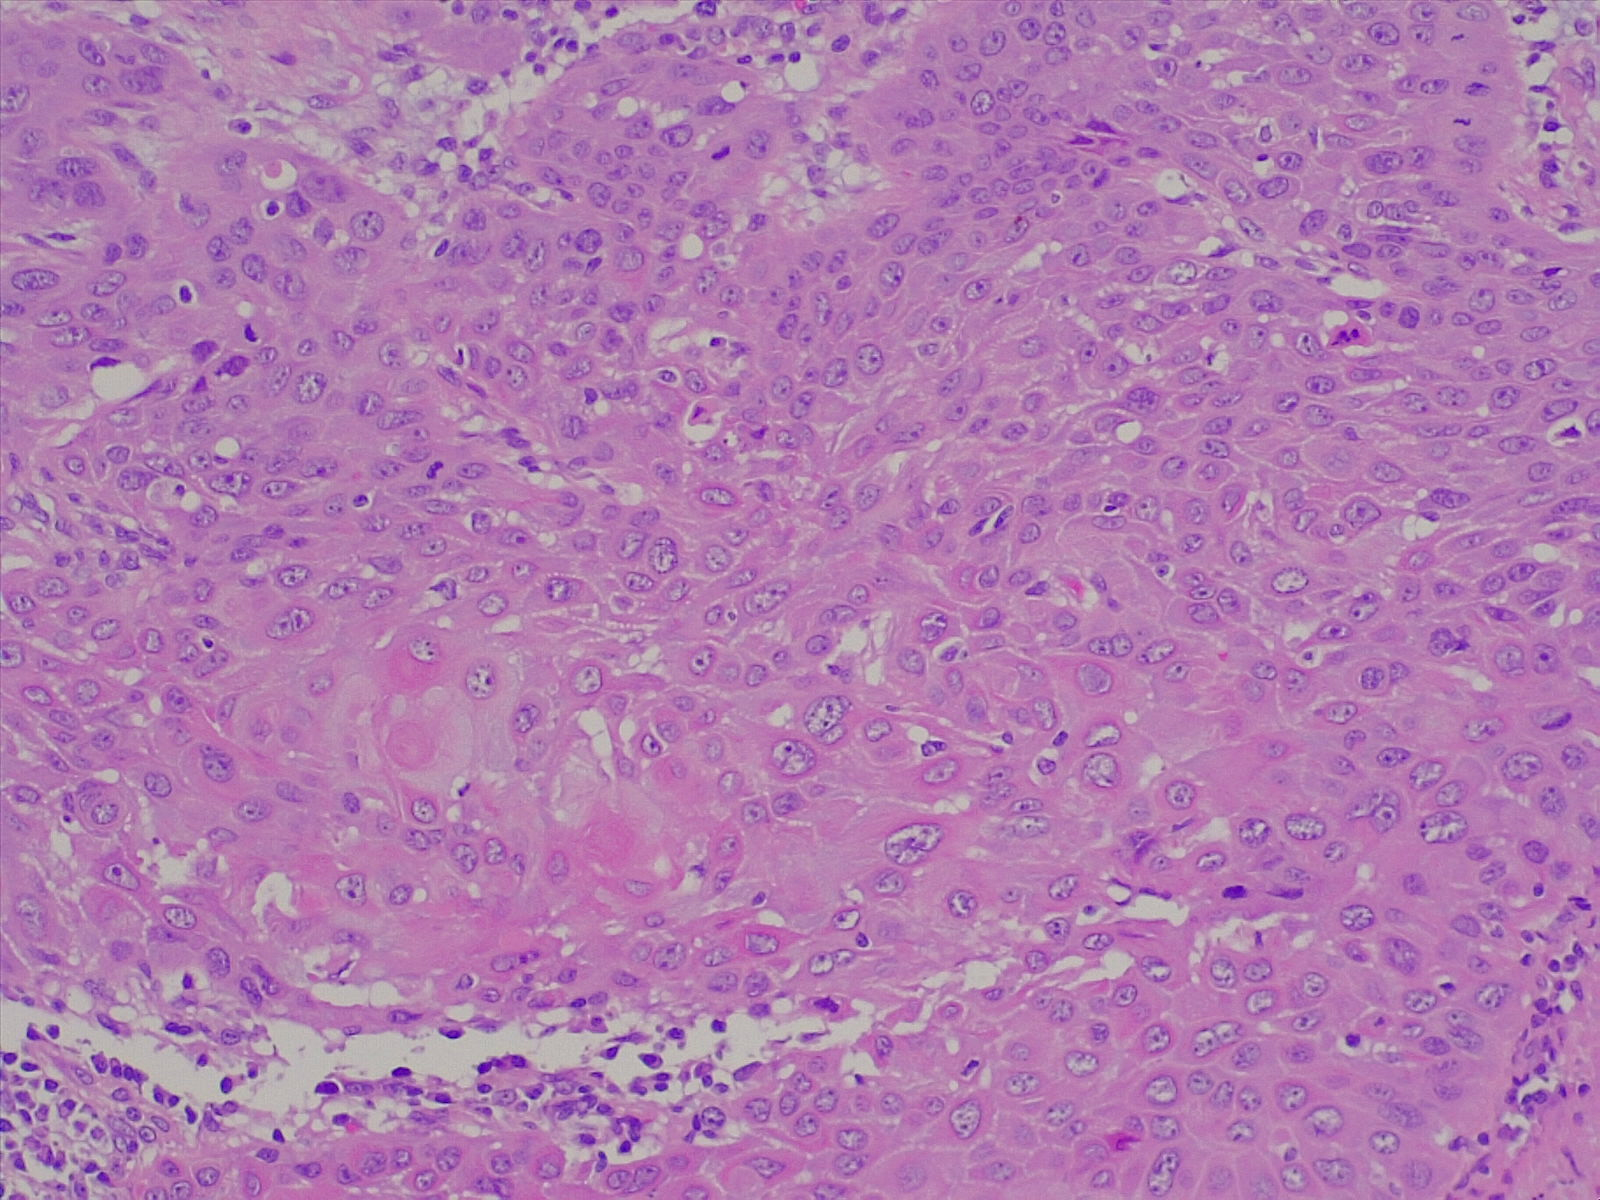
Label: lung squamous cell carcinoma, well differentiated